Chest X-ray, PA view. Patient: 41 years old, sex M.
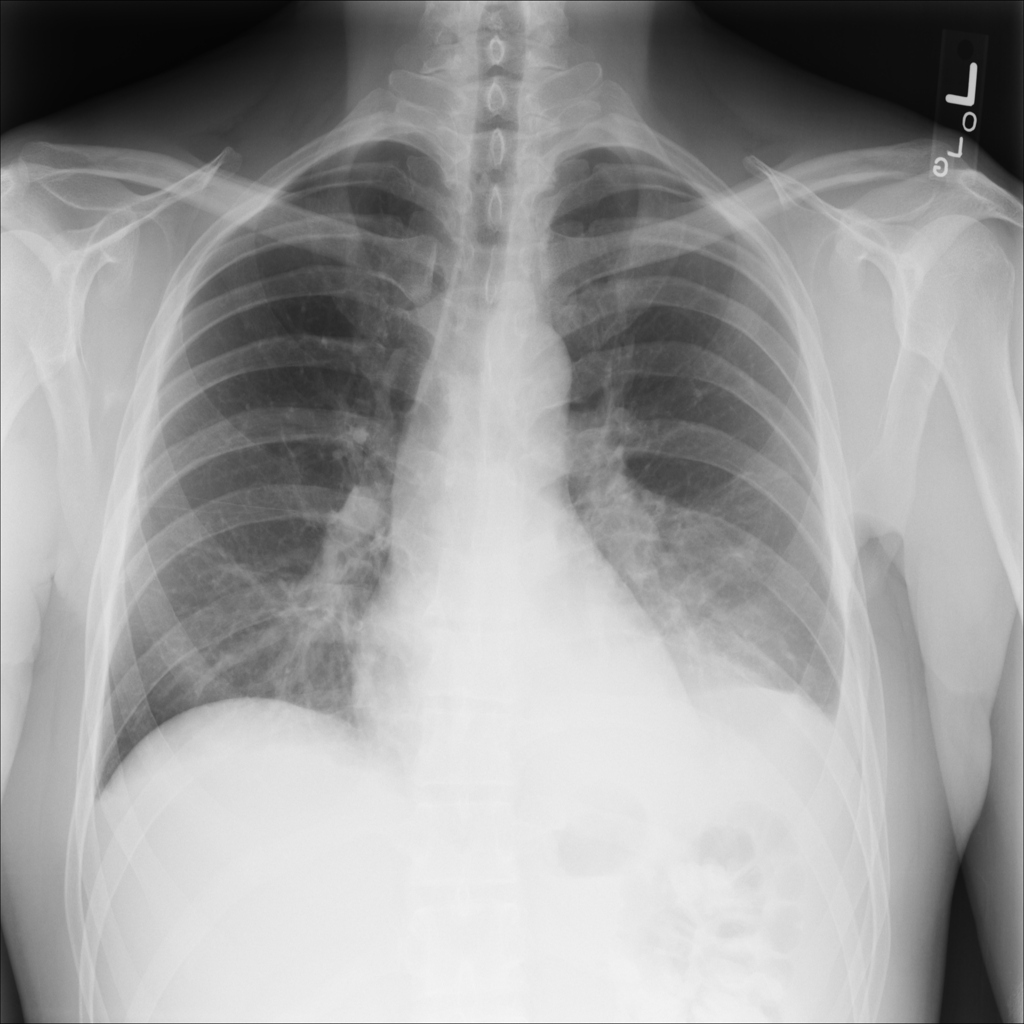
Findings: Effusion, Infiltration